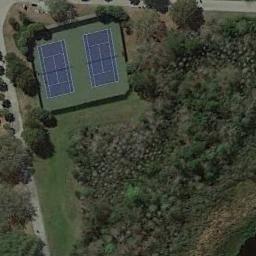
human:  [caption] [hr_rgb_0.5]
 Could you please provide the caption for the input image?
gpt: There are two tennis courts on the vacant lot .

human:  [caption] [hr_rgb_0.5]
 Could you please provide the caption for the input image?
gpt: Many trees are around the tennis courts .

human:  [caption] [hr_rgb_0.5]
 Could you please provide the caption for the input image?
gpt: Tennis court on the lawn surrounded by woods .

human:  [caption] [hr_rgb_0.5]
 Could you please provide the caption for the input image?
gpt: The tennis court is on the grass next to some trees .

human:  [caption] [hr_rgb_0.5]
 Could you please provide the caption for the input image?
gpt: There are many green trees around the tennis court .